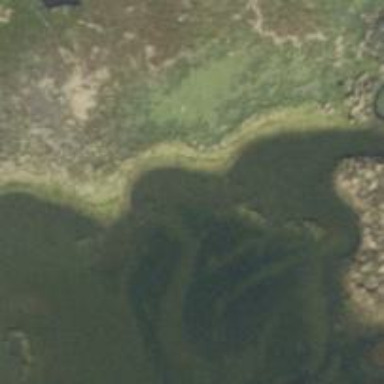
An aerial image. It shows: Tidal flat wetland.